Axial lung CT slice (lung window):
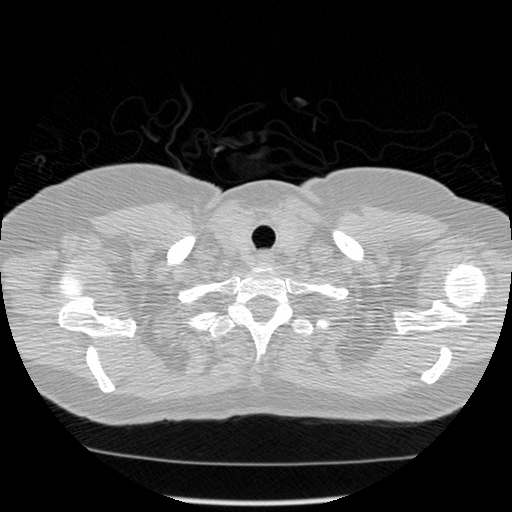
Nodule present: no